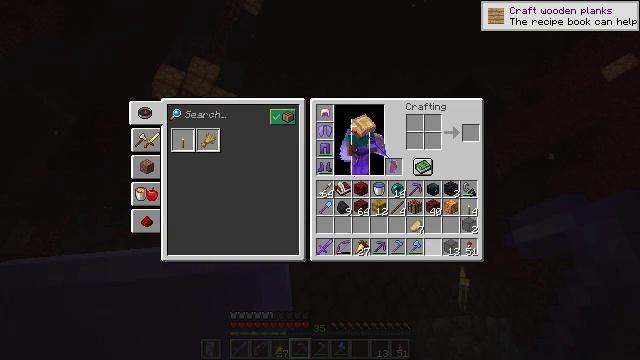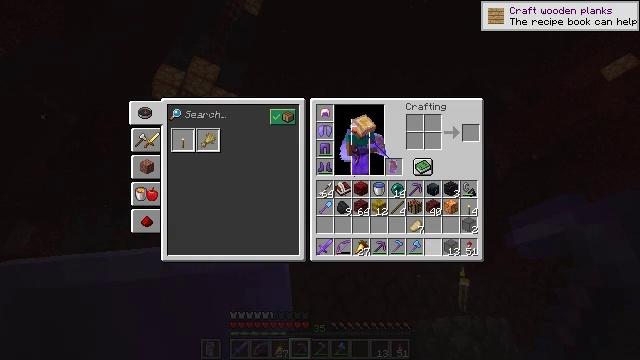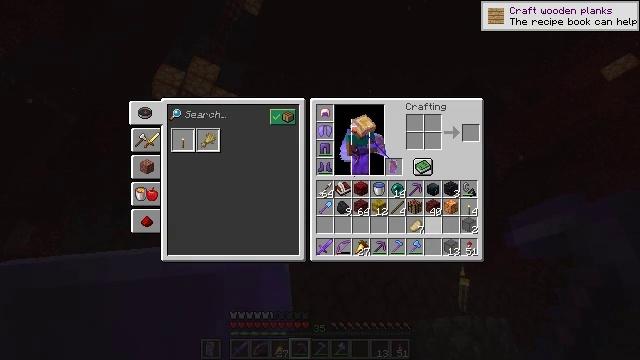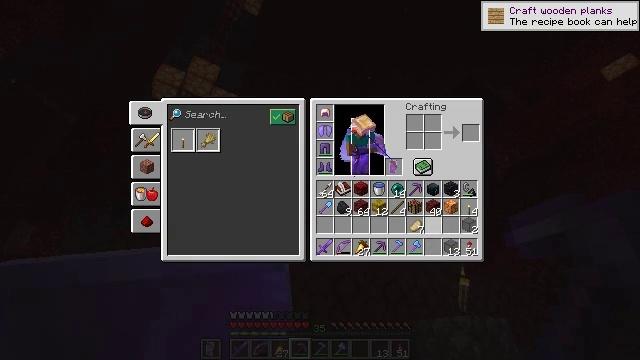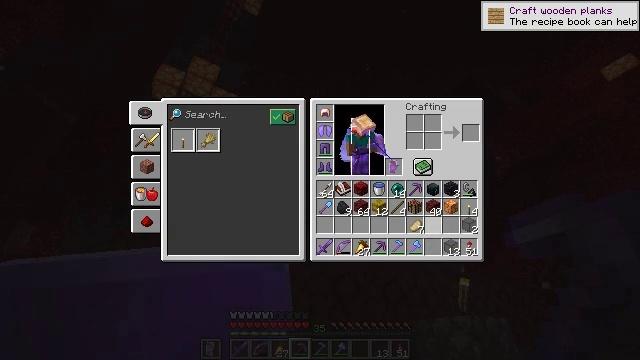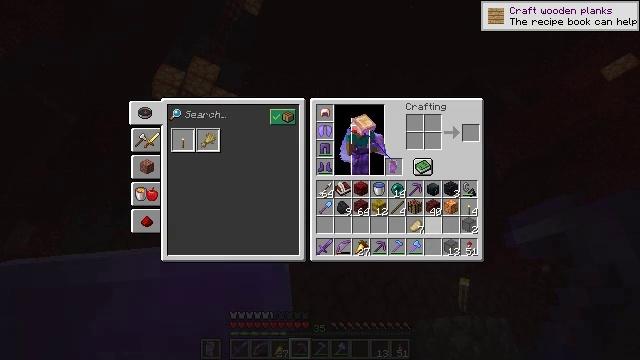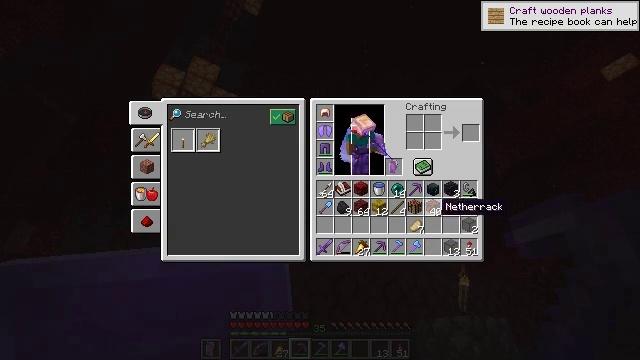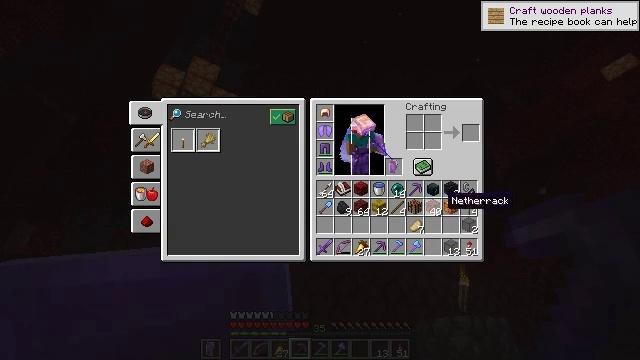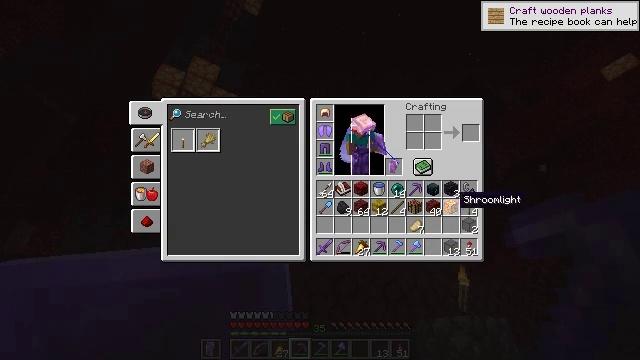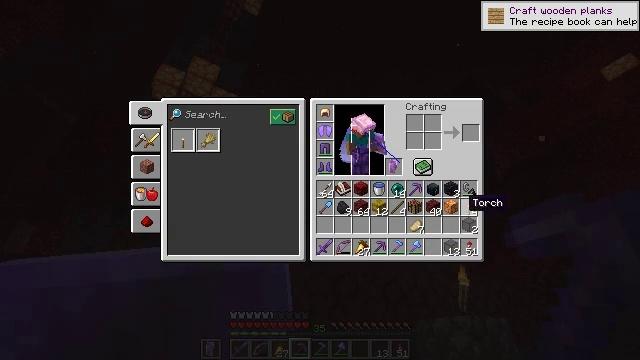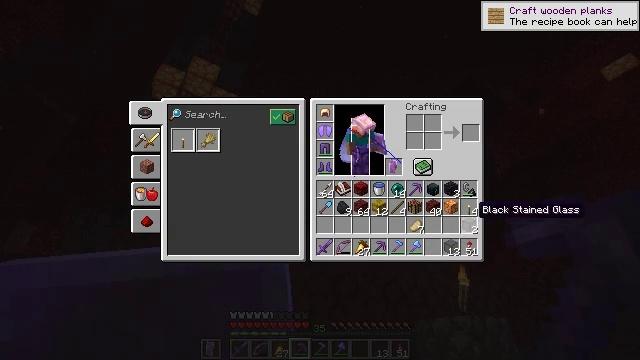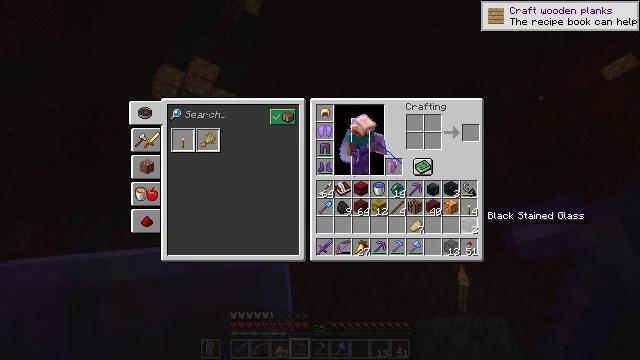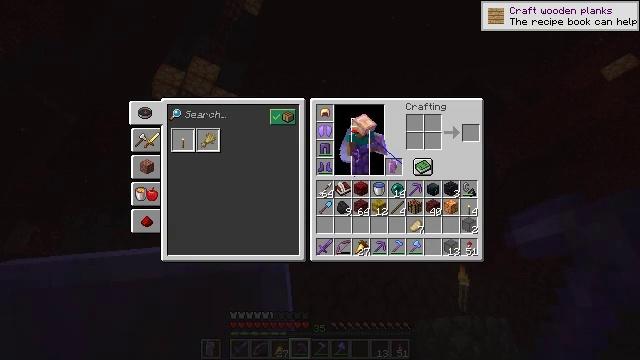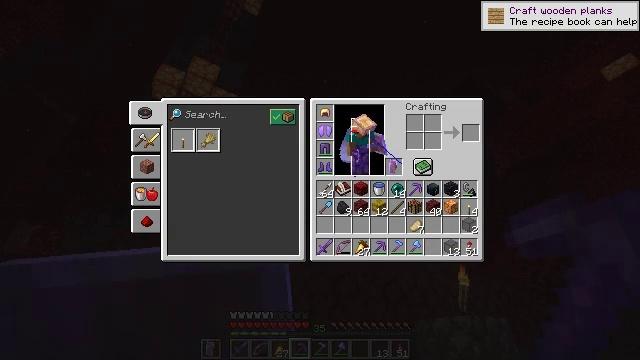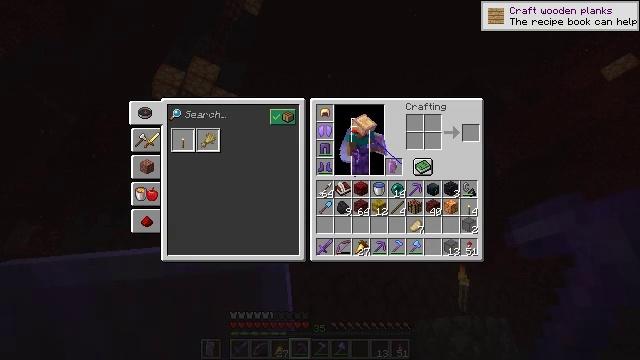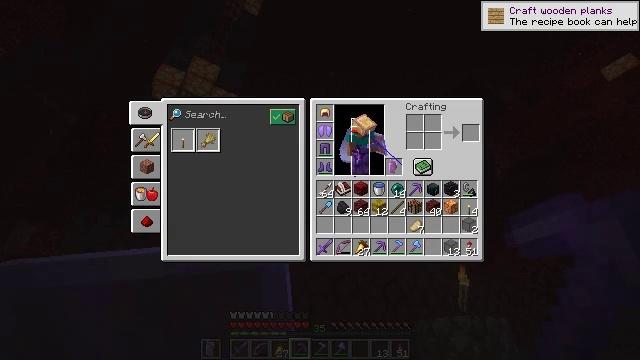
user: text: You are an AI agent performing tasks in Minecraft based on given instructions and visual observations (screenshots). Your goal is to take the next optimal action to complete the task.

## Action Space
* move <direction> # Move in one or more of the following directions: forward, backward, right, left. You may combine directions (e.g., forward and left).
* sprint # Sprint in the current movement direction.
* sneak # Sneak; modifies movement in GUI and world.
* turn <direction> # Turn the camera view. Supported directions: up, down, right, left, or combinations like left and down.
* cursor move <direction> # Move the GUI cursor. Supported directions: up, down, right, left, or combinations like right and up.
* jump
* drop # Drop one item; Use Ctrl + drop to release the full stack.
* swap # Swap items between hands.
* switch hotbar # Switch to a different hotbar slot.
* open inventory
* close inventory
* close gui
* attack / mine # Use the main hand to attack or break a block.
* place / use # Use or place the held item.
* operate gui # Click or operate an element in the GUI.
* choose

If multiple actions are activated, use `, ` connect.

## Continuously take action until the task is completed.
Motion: motion action
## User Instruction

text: Gather the nether wart block from a crimson forest.
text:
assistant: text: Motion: sneak
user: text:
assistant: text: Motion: sneak, cursor move up
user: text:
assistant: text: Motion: sneak
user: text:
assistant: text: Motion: sneak
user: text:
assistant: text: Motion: sneak
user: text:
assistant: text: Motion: sneak
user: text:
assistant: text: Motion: sneak
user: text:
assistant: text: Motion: sneak, cursor move right
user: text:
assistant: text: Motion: sneak, cursor move right
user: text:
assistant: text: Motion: sneak, cursor move right and down
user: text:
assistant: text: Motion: no_op
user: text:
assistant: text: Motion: no_op
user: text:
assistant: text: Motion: no_op
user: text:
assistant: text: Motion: no_op
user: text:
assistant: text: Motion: no_op
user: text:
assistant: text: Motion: no_op
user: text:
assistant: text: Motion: no_op
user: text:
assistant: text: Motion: no_op
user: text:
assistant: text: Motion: no_op
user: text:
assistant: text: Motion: no_op
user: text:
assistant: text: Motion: no_op
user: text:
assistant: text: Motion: no_op
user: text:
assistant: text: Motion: operate gui
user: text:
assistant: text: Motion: operate gui
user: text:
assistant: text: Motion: no_op
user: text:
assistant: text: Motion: cursor move left and down
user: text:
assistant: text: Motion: cursor move left and down
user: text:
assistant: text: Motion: no_op
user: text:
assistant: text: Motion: no_op
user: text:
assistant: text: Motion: no_op